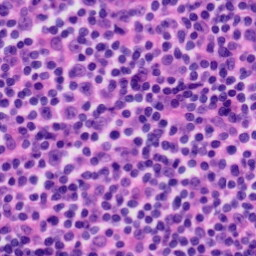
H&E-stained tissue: Tonsil